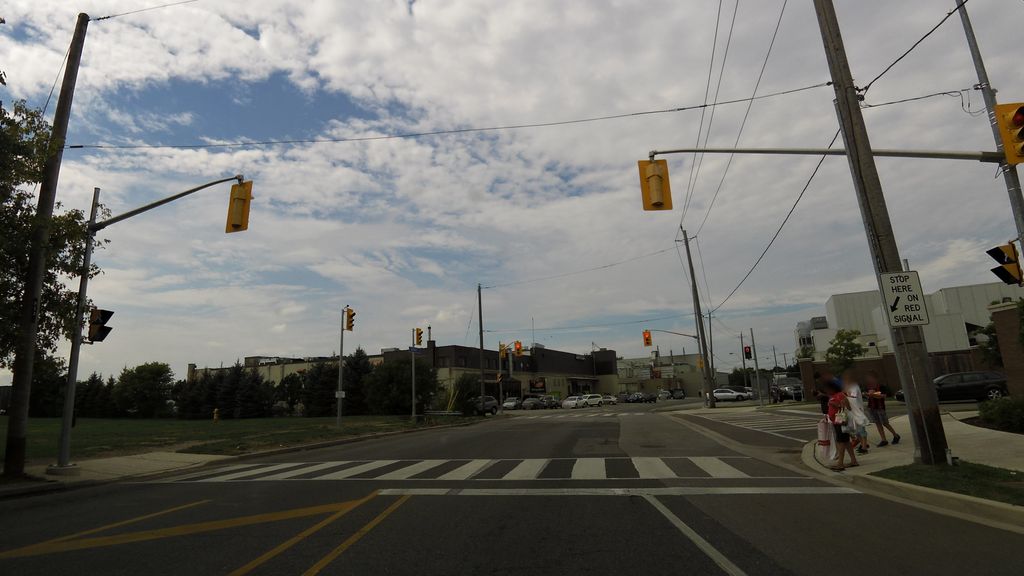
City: toronto